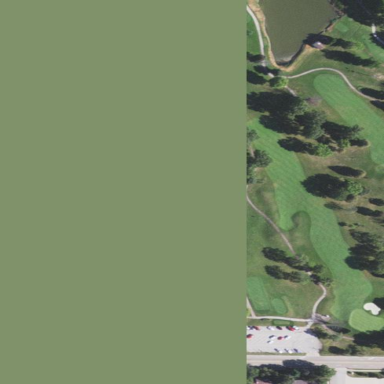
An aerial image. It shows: Golf fairway surrounded by grass.